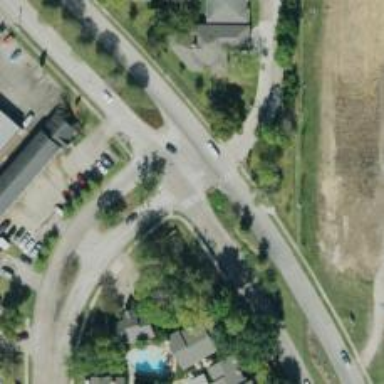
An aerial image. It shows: Uncontrolled crossing on the road.